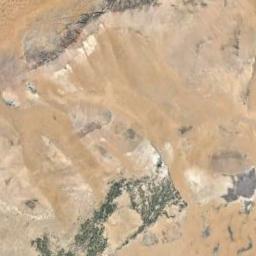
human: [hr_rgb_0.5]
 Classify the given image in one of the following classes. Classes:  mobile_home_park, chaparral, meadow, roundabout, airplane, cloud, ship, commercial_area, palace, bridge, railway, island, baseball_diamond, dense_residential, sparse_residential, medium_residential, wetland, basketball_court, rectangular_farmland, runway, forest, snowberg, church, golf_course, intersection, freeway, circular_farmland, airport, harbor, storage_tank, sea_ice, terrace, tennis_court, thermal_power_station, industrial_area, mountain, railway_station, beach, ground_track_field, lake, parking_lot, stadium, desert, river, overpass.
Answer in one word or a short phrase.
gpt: desert